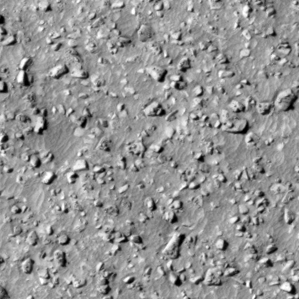
Label: non_frost